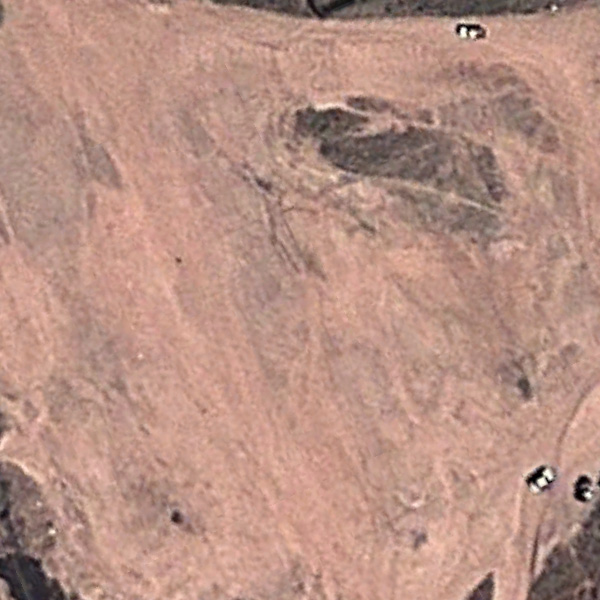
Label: BareLand